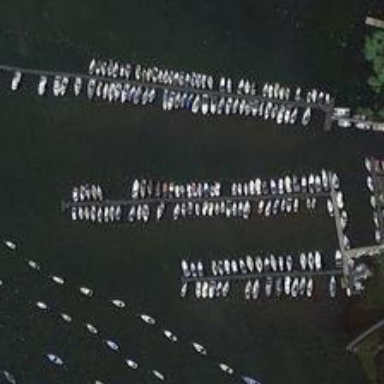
Many types of boats are near the broad port .